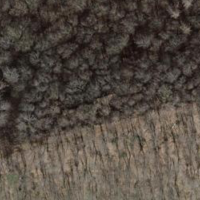
EUNIS habitat code: 41
Species observed at this site:
Lathyrus vernus
Taxus baccata
Hippocrepis emerus
Fagus sylvatica
Ilex aquifolium
Cephalanthera damasonium
Neottia nidus-avis
Vincetoxicum hirundinaria
Daphne laureola
Zootoca vivipara